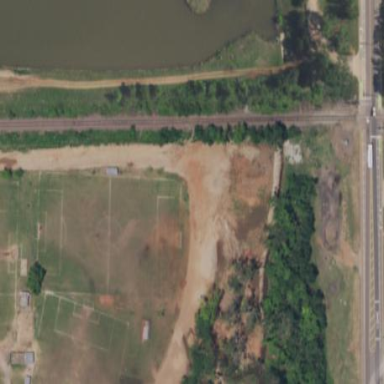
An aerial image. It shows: Soccer pitch for leisure land activities.